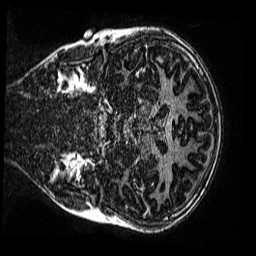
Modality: MP2RAGE
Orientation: coronal
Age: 11
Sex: male
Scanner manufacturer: siemens
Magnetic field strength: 3 T
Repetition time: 4 s
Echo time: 0.00299 s